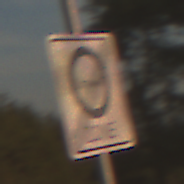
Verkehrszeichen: EndeUmweltzone
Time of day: SunriseSunset
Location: Outdoor (Nature)
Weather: PartlyCloudy
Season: NotSpecified
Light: Natural